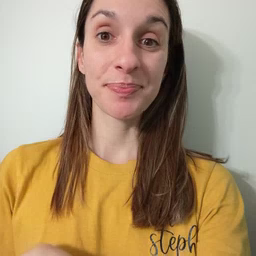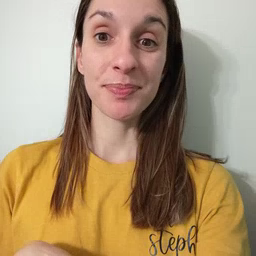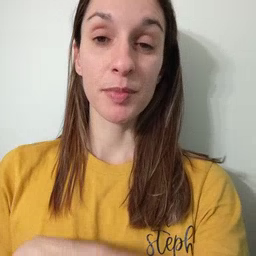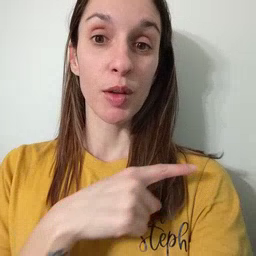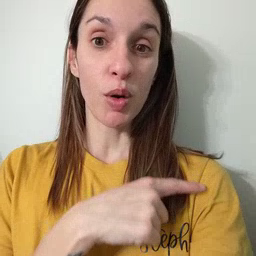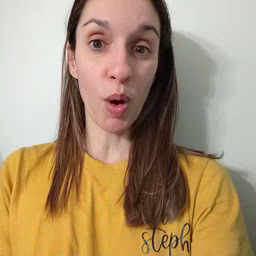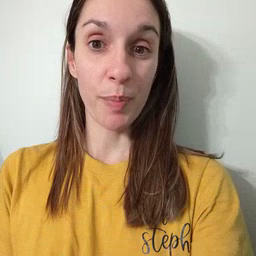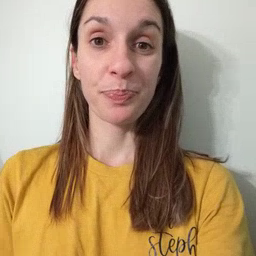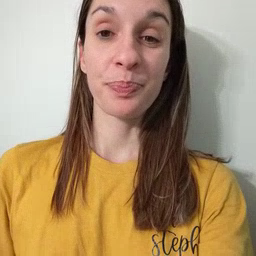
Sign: arm